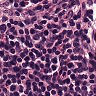
Metastatic tissue present: no